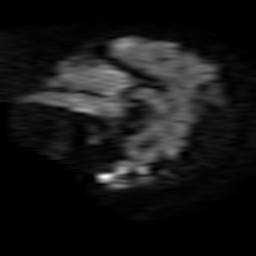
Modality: TRACE
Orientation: sagittal
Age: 64
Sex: female
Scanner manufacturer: philips
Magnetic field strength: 1.5 T
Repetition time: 4.741 s
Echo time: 0.07764 s